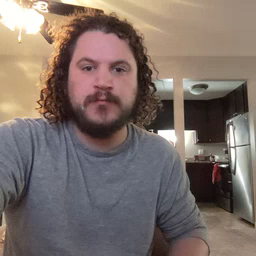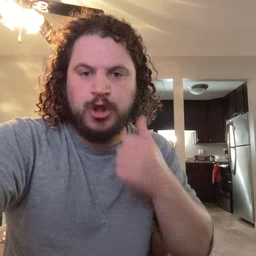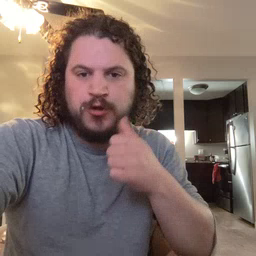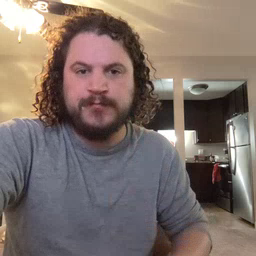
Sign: girl